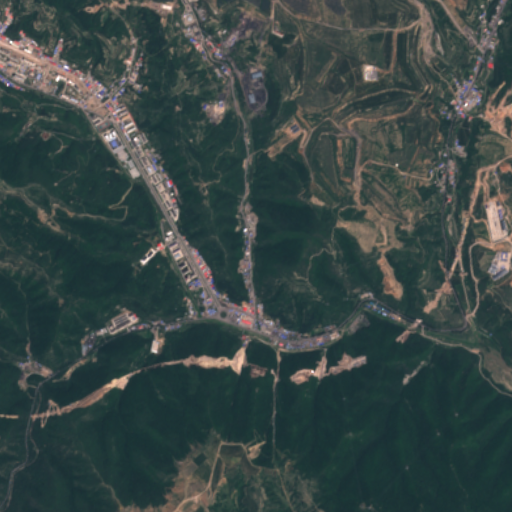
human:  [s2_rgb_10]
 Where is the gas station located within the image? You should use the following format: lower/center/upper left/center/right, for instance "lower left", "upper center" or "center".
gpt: The gas station is located in the center of the image.
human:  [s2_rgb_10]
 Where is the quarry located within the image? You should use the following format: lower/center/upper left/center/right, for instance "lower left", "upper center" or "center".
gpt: The quarry is located in the upper of the image.
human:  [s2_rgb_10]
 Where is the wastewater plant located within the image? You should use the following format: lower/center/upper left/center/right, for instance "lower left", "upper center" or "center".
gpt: The wastewater plant is located in the center right of the image.
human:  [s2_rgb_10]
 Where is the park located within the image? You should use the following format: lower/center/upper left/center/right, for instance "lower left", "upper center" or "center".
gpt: There is no park in the image.